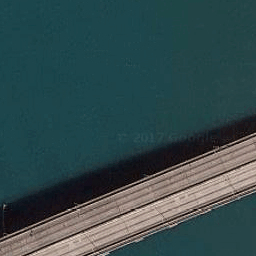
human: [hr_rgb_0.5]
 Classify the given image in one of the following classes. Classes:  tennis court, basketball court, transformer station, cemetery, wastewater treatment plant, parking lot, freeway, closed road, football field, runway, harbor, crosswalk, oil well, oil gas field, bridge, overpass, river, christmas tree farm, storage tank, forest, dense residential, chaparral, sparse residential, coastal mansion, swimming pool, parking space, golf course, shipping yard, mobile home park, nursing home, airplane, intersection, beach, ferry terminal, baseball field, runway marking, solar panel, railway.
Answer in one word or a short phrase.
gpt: bridge